Question: I've long heard about svn's merge-conflict troubles.
I was relieved, thought, when I learnt that svn a couple of releases ago implemented a feature called 'mergeinfo'. It almost seemed as if its introduction would allow svn to have enough information to solve its merging issues whenever they popped up. Until I got into the following situation:

Scripted example of the above graph:
'''
SVN=${SVN:-svn}
SVNADMIN=${SVNAMDIN:-svnadmin}
rm -rf repo wc
$SVNADMIN create repo
$SVN co file://$PWD/repo wc
cd wc
# r1
$SVN mkdir trunk branches
$SVN ci -m 'structure'
$SVN up
# r2
echo 2 > trunk/t.txt
$SVN add trunk/t.txt
$SVN ci -m 'add t.txt'
$SVN up
# r3
$SVN cp trunk branches/A
$SVN ci -m 'create branch A'
$SVN up
# r4
echo 4 > branches/A/a.txt
$SVN add branches/A/a.txt
$SVN ci -m 'add a.txt'
$SVN up
# r5
$SVN cp trunk branches/B
$SVN ci -m 'create branch B'
$SVN up
# r6
echo 6 > branches/B/b.txt
$SVN add branches/B/b.txt
$SVN ci -m 'add b.txt'
$SVN up
# r7
$SVN merge ^/branches/B branches/A
$SVN ci -m 'merge branch B into A'
$SVN up
# r8
echo 8 > branches/A/d.txt
$SVN add branches/A/d.txt
$SVN ci -m 'add d.txt'
$SVN up
# r9
$SVN merge ^/branches/A branches/B
'''
If svn is keeping history of where each branch is coming from, why can't it understand that 'b.txt' was left untouched @ 'branch A'?
if it can't figure this out, what actual use does svn make of 'mergeinfo'?
If svn is incapable of dealing with this issue, wouldn't it be possible to create a tool to aid me (namely auto-resolving this kind of no-brainer issues..) in this front? I'd guess maybe one would already exist?
Thanks
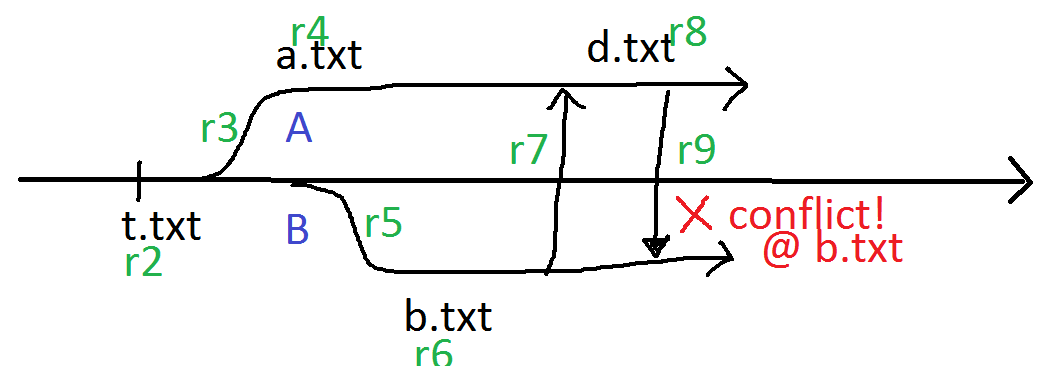
Answer: There are two types of merging in Subversion:
1. Three-point merges
2. Two-point merges (aka reintegration merging)
Let's say you're working on trunk, and you have a particular feature that needs to be done. You create a branch. As you work on the feature, you want the work you do on to be included in , just so you can keep up with what everyone else does. Subversion will use a three-point merge.
Subversion will look at the difference between trunk and branch Feature A from the point that the branch occurred. The most recent common ancestor. It then considers all of the changes on Feature A that was done (which you don't want to touch) as well as the changes in the code done on trunk.
Subversion will then merge the changes on trunk without overwriting the changes made on the branch. Standard merge procedure, and Subversion does that quite well.
Where does 'svn:mergeinfo' come in? You don't want to merge twice the same changes, so Subversion tracks the changes with the 'svn:mergeinfo' property. If Subversion sees that the change in trunk from Revision 5 has already been merged in, it won't remerge that change. It's very good with this.
Now, you're finished with your feature, and you want those changes to be merged back into trunk. You do one last trunk to branch merge, commit those changes, and now merge from the Feature branch back into trunk.
Here's a bit of a problem. We tracked what we merged from trunk into the Feature branch via 'svn:mergeinfo'. However, since we haven't merged from the Feature branch to trunk, there's no 'svn:mergeinfo' there. If we attempt a normal three-point merge from the Feature branch into trunk, the trunk will assume that all of the changes in the Feature branch should be merged back into the trunk. However, many of those are actually trunk changes that had been merged.
Truthfully, at this point, we want to do a two-point merge. We want both trunk and the Feature branch to match exactly once we do the merge. After all, we've been merging trunk into the Feature branch on a regular basis now. What we want to do is to incorporate those features back into trunk. Thus, the trunk will be the same as the feature branch.
Before Subversion 1.8, you would have to force a by running 'svn merge --reintegration'. Now, Subversion will look at the merge history and figure out when a reintegration merge should be done.
---
Now here's the tricky part. Take a careful look at the revision numbers. These will be very, very important!
- - 'svn:mergeinfo'-
Now, here's the kicker!
-
Now, I want to merge this into my Feature branch (creating Revision 14). Now, what does the 'svn:mergeinfo' on the feature branch say? It says that trunk from Revision 1 to Revision 10 has been merged into the Feature branch. However, Revision 12 and Revision 13 of trunk have not been. Therefore, Subversion will want to merge Revision 12 and Revision 13 back into the Feature branch.
Revision 12 on trunk was my merge of all changes in my Feature branch back into trunk! That is, Revision 12 already contains all of the revision changes I've made in my Feature branch. If I merge Revision 12 back into my Feature branch, I'll be saying that all of these changes in Revision 12 on trunk (which were really changes made on the feature branch and merged into trunk) need to be merged onto the feature branch. But, these changes were also made on the Feature branch. Can you say Merge Conflict? I knew you could!
---
There are two way to handle this:
- - 'svn:mergeinfo''trunk:1-11''trunk:1-12''svn:mergeinfo'
It's called a merge.
'''
$ svn co svn://branches/feature_a
$ cd feature_a
$ svn merge --record-only -c 12 svn://trunk
$ svn commit -m "Adding in the reintegration merge back into the feature branch."
'''
This changes the 'svn:mergeinfo' on the feature branch without affecting the actual content of the files. No real merge is done, but Subversion now knows that Revision 12 of trunk is already in the Feature branch. Once you do that, you can reuse the feature branch.
---
Now look at your diagram: When you merged Branch B into Branch A, you merged all of the changes from B into A, and 'svn:mergeinfo' tracked that. When you merge Branch B back into Branch A, you already have all of the changes from Branch B in Branch A, and you don't want these changes to be brought back into branch B. You should have used a merge:
'''
$ cd $branch_a_working_dir
$ svn merge $REPO/branches/B
$ svn commit -m "Rev 7: All of my changes on Branch B are now in A"
$ vi d.txt
$ svn add d.txt
$ svn commit -m"Rev 8: I added d.txt"
$ cd $branch_b_working_dir
$ svn merge --reintegrate svn://branch/A # Note this is a REINTEGRATION merge!
$ svn commit -m"Rev 9: I've reintegrated Branch A into Branch B
'''
Now, if we want to continue using branch A for further changes:
'''
$ cd $branch_a_working_dir
$ svn merge -c 9 --record-only $REPO/branches/b
$ svn commit -m"I've reactivated Branch A and can make further changes"
'''
I hope this explains a bit about how 'svn:mergeinfo' works, why you have to know whether you're using the normal three-point merge vs. the two-point reintegration merge, and how to be able to reactivate a branch after you've done a reintegration merge.
As long as you keep this in mind, Subversion merging works pretty well.